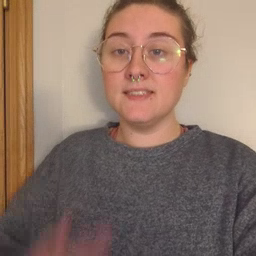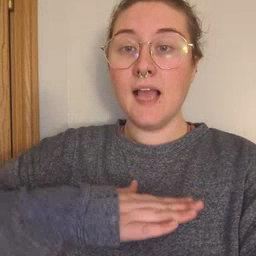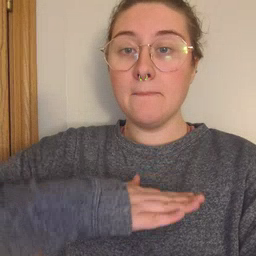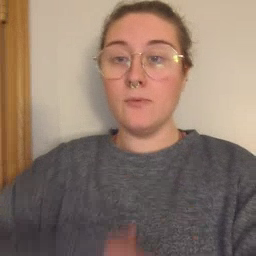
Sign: table